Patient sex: M
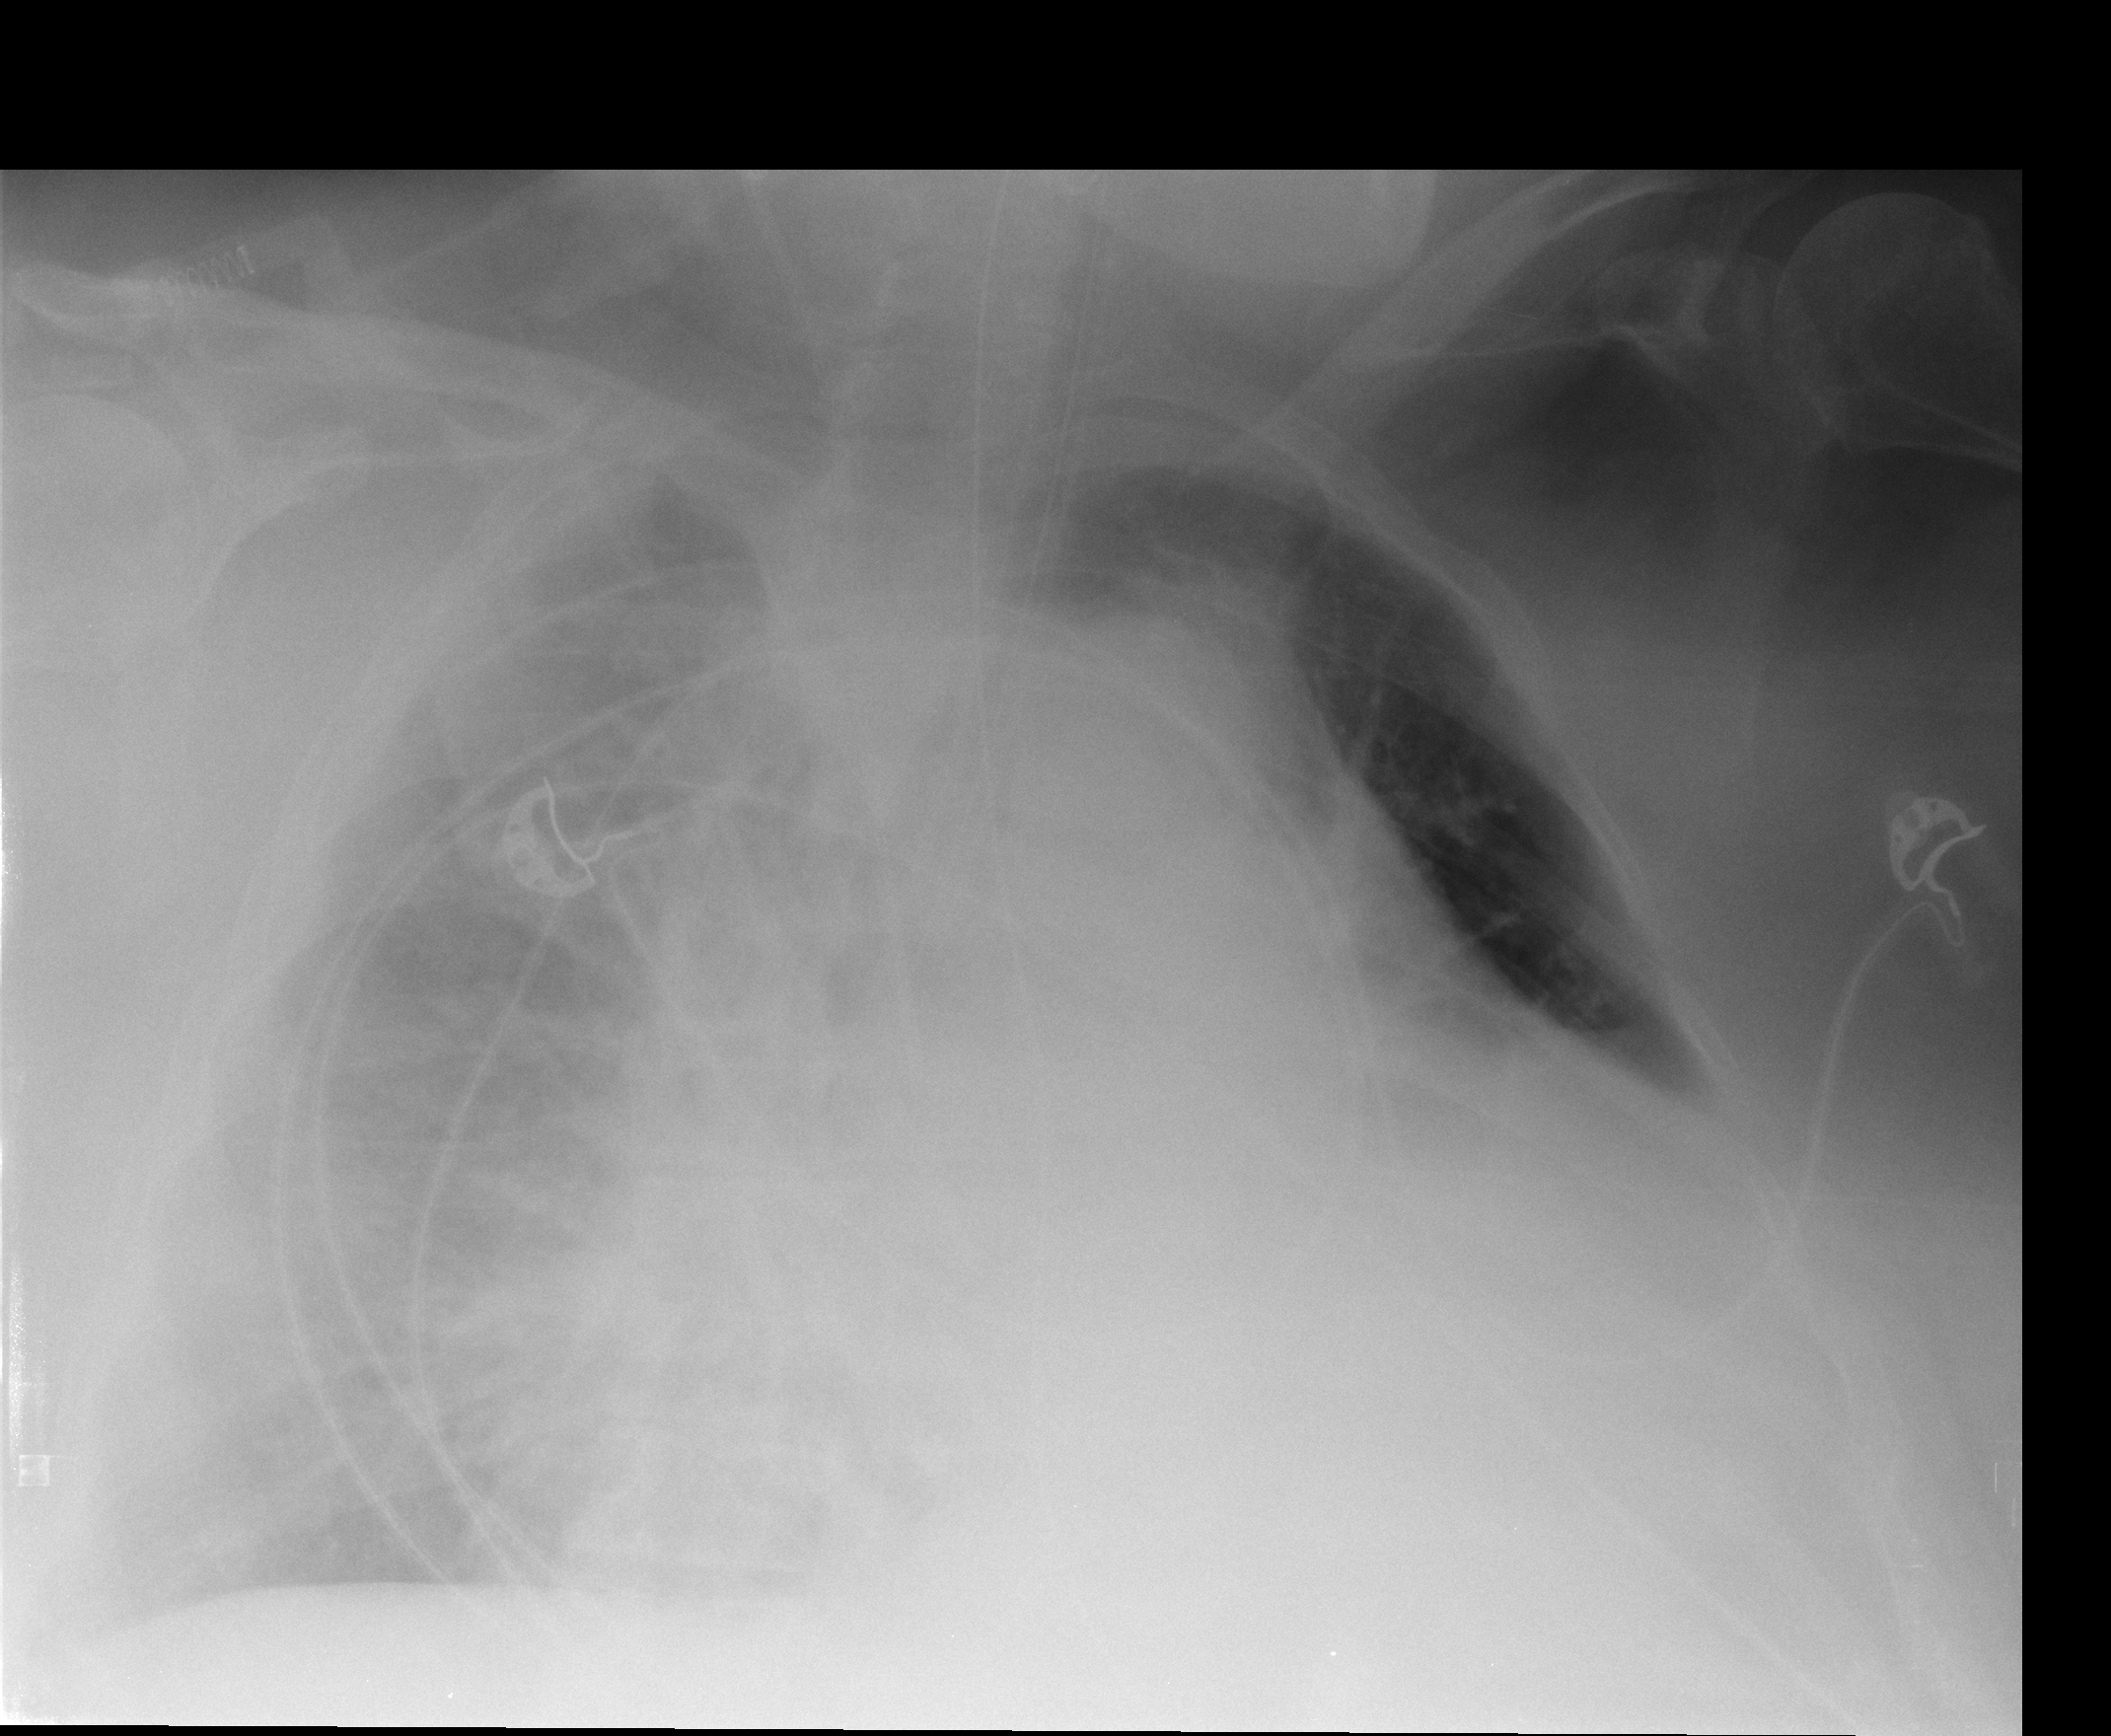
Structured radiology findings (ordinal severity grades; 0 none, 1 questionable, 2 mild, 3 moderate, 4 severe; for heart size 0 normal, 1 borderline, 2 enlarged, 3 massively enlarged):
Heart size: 2
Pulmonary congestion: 3
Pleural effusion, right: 2
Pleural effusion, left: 2
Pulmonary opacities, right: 2
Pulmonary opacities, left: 0
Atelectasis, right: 2
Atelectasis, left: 2